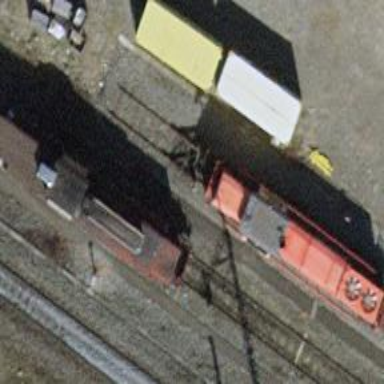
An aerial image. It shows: Railway buffer stop.